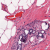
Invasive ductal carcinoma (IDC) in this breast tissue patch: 0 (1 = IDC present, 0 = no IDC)